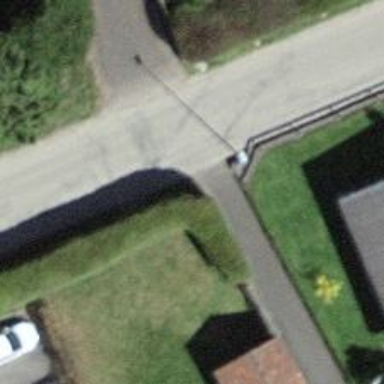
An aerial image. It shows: Hedge acting as barrier.